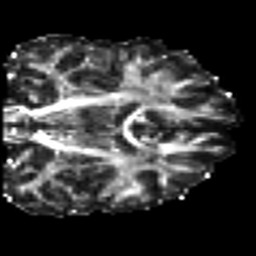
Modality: FA
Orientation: coronal
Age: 21
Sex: female
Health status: healthy
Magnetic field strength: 3 T
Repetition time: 8.4 s
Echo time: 0.0926 s